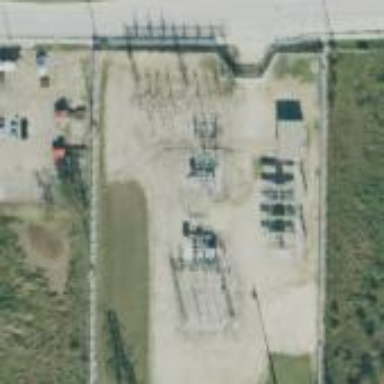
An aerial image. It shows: Outdoor distribution substation.